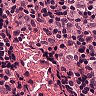
Metastatic tissue present: no